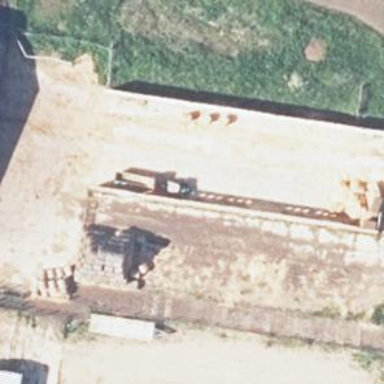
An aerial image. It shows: Bunker silo.